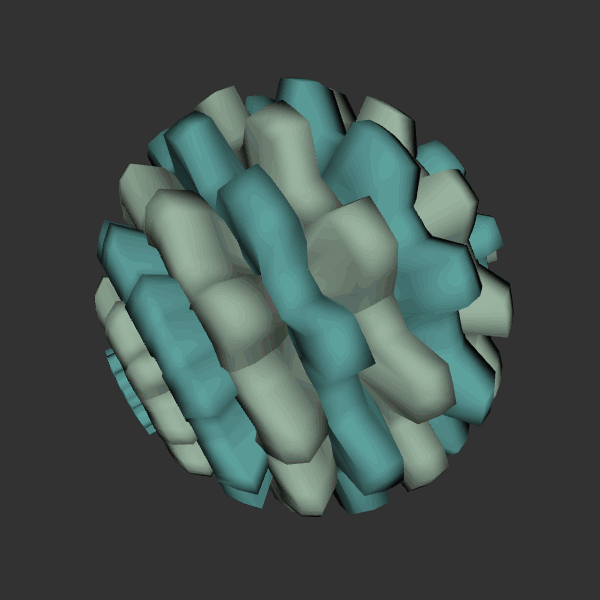
Background: dark